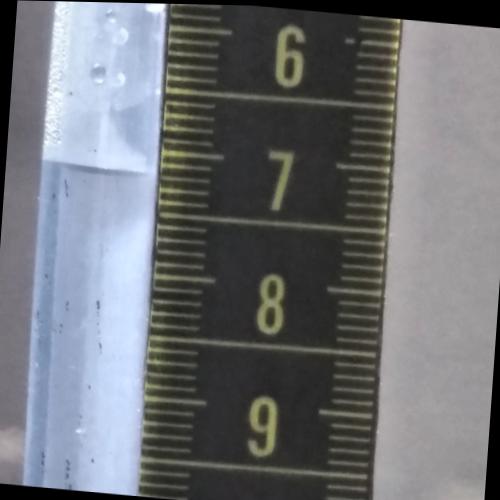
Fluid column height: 7.2 cm